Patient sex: M
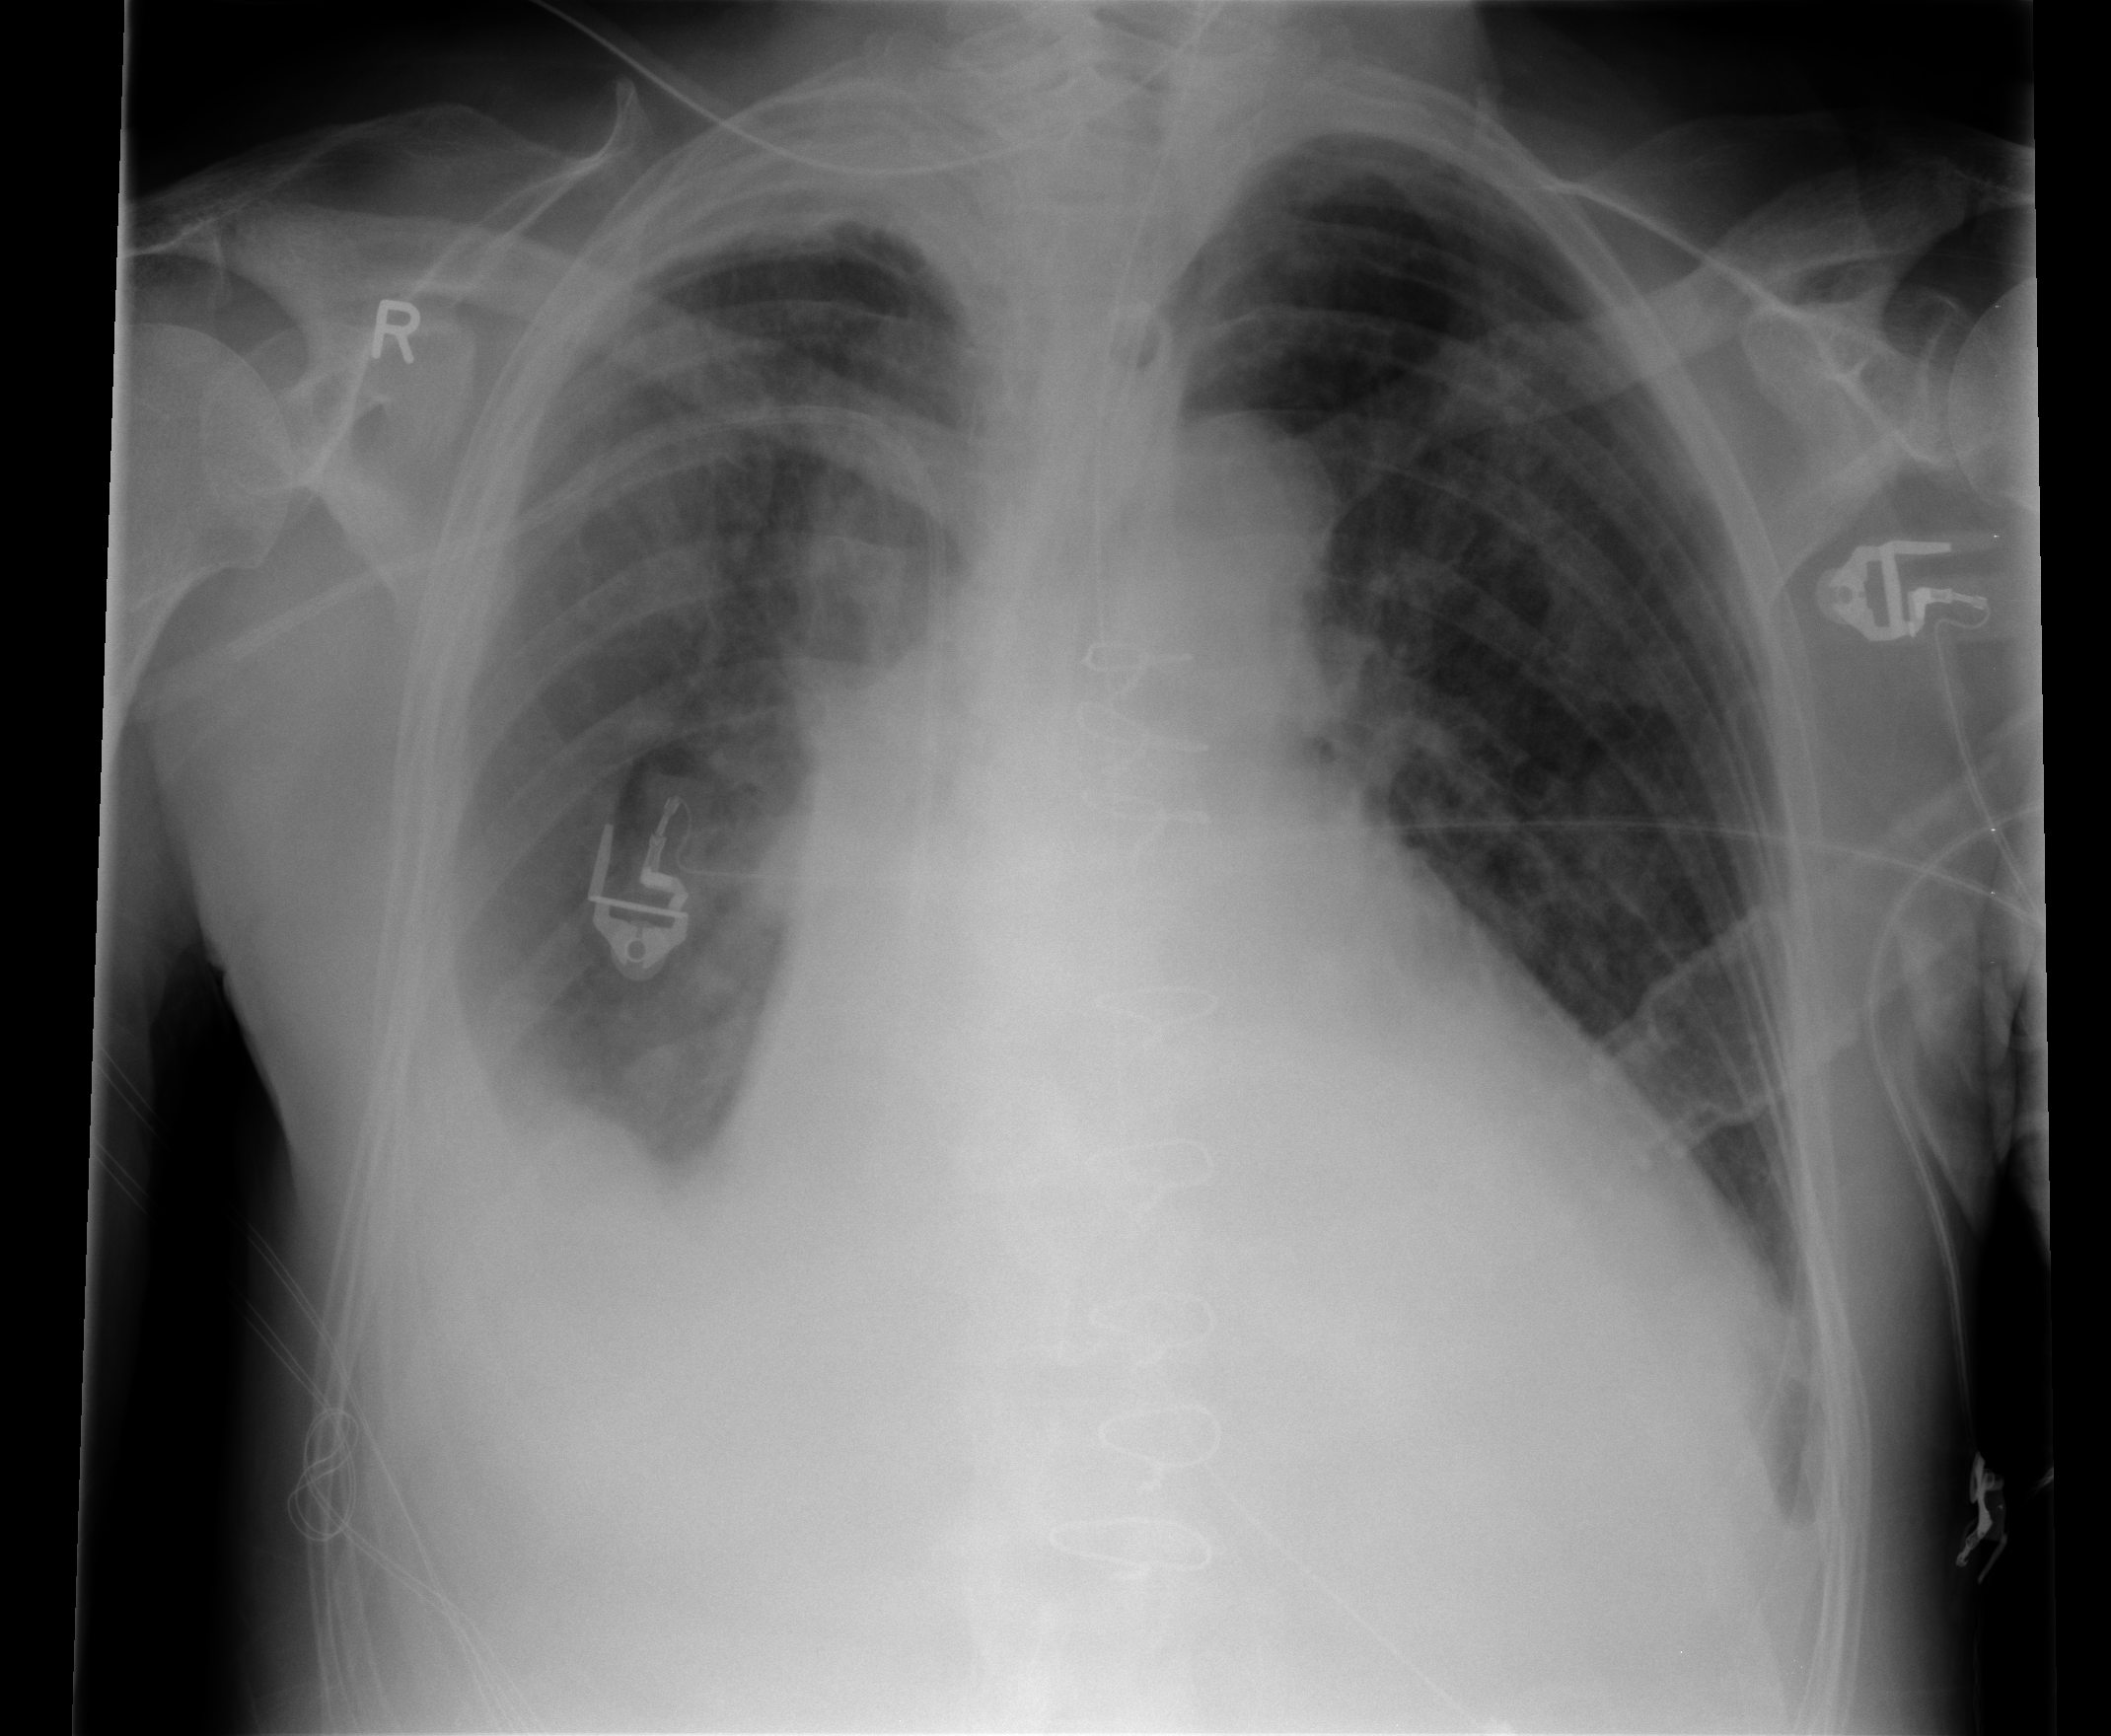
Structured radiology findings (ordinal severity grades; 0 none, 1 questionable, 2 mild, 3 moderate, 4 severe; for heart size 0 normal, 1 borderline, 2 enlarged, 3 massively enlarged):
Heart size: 2
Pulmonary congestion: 2
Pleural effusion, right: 3
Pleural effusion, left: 2
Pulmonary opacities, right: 2
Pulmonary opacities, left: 2
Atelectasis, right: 2
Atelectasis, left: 2